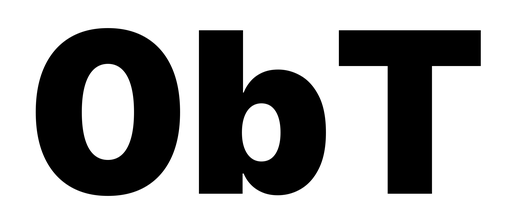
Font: Inter_Black